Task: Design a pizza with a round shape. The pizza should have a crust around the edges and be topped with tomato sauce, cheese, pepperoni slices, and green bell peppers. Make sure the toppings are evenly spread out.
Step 555:
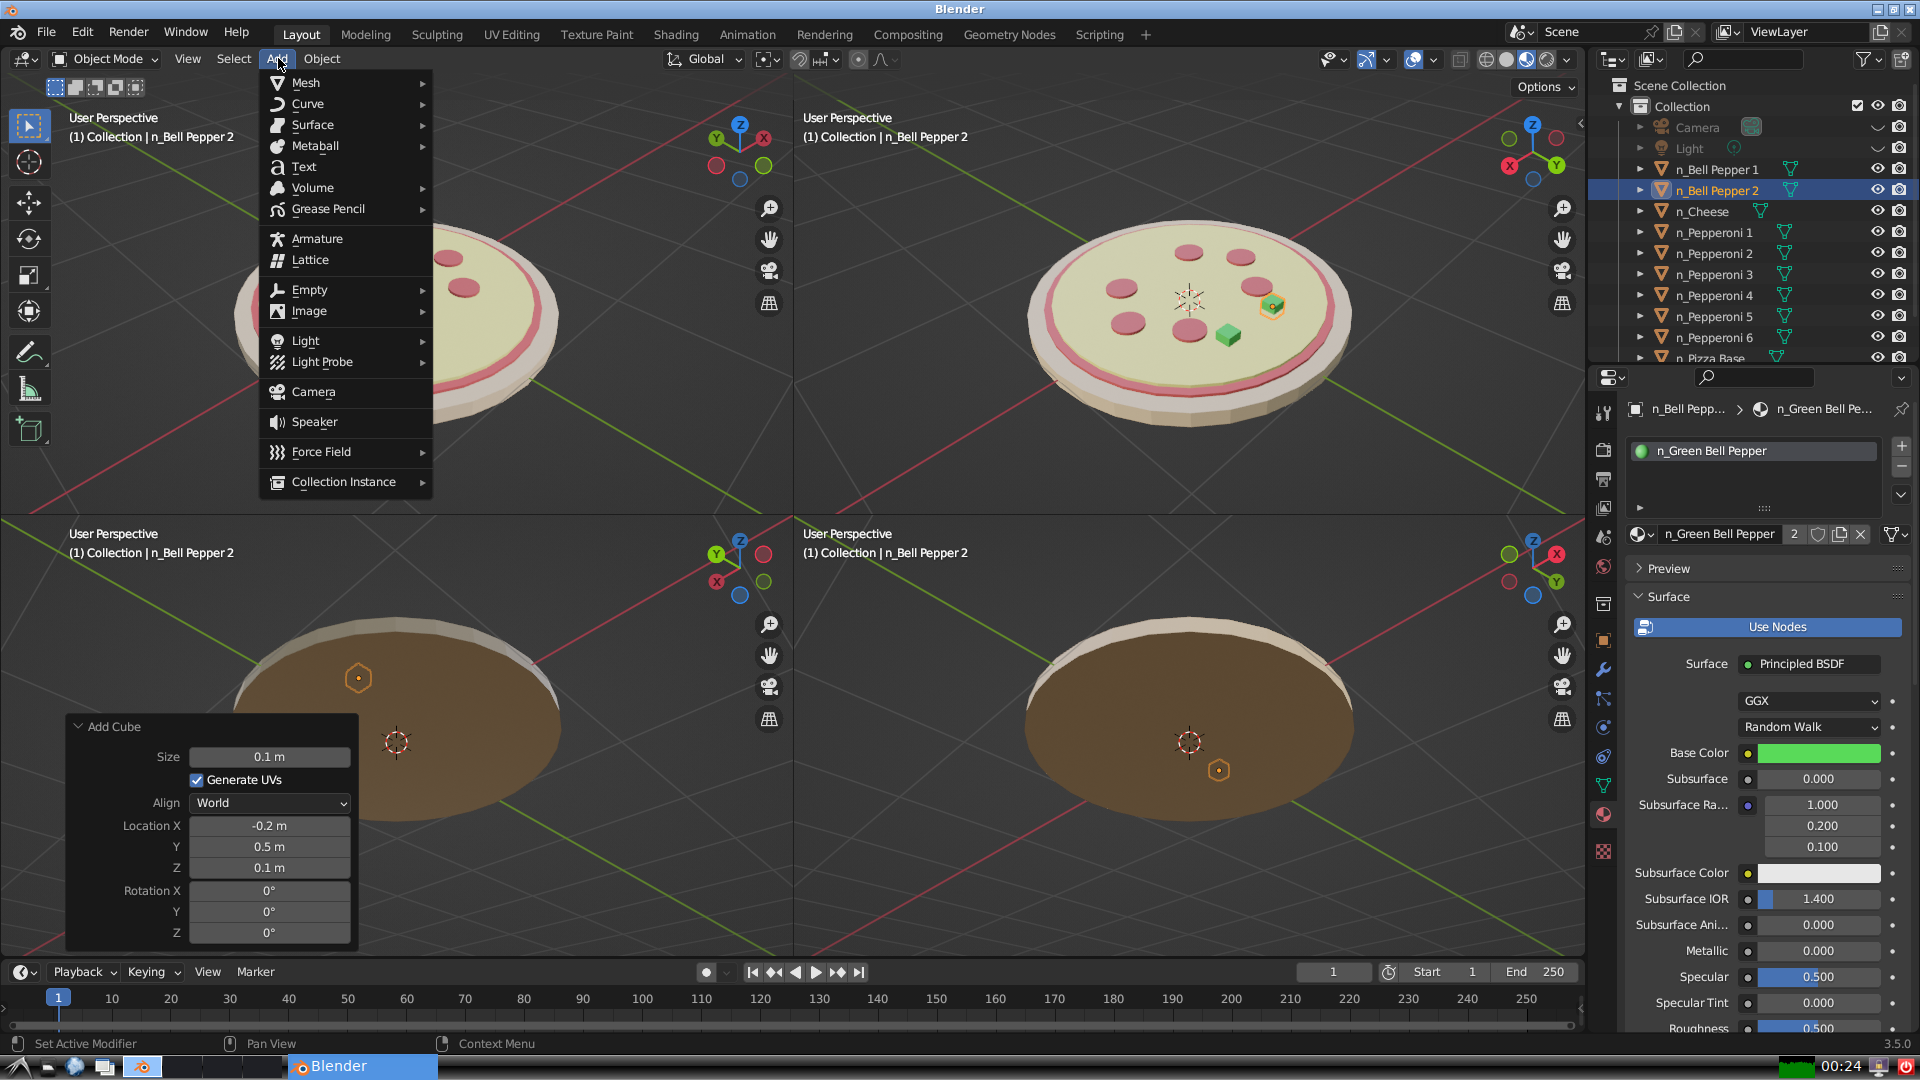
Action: {"mouse_move": [304, 82]}